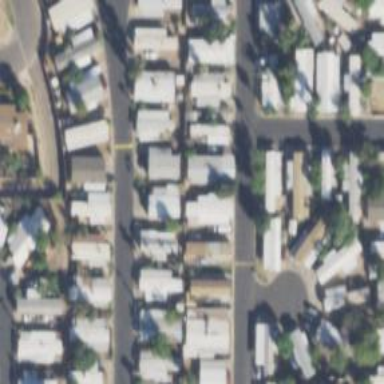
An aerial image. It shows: Neighborhood.